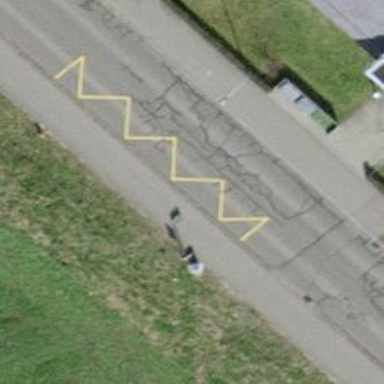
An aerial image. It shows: Bus stop with stop position for public transport.